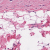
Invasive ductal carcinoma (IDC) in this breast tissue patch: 0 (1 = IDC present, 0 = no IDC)